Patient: sex M, age 57
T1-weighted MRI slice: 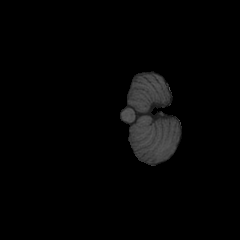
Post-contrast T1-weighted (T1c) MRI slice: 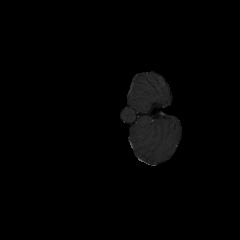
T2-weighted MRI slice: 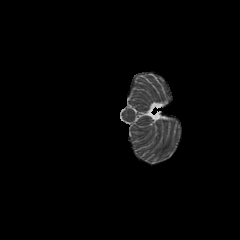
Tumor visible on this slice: no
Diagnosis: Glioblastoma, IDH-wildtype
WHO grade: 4